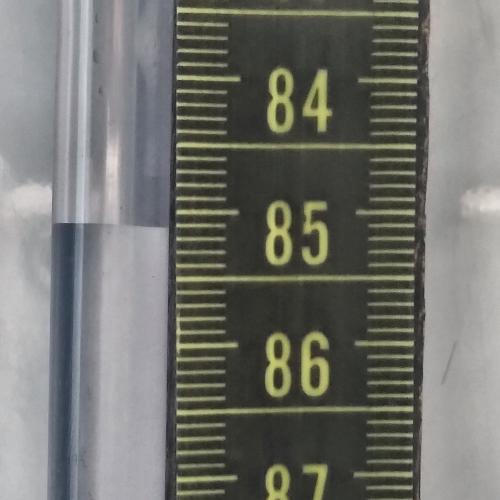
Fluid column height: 85.1 cm